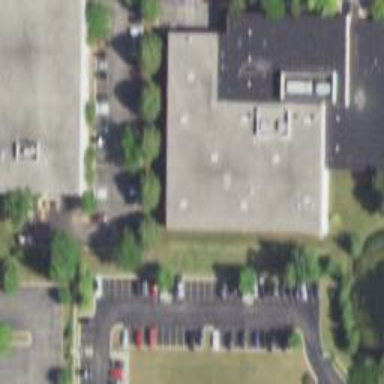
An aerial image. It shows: Commercial building.